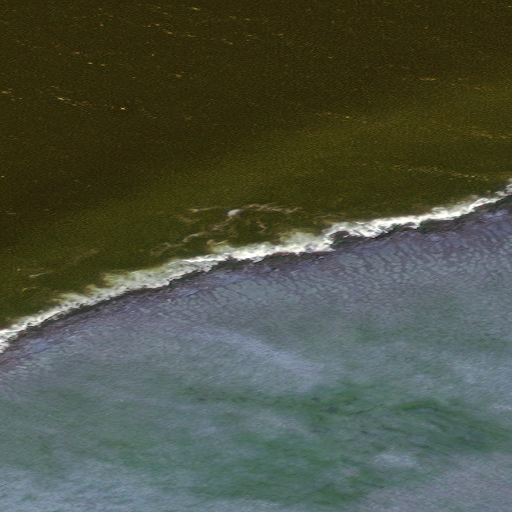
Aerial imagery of cape in Alaska named Eevwak Point containing only unknown